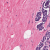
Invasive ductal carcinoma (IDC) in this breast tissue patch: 0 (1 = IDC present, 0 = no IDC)